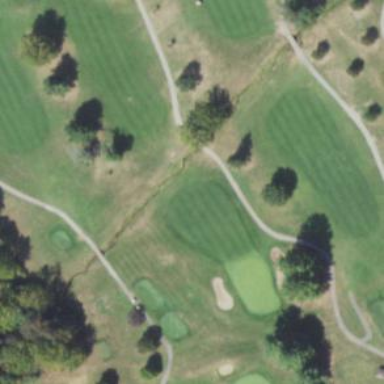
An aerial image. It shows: Grassy area designated as golf fairway.